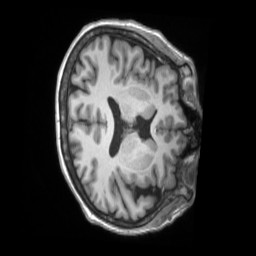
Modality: T1w
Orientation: axial
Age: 55
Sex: female
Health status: ill
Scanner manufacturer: siemens
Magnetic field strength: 3 T
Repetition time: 2.2 s
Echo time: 0.00157 s